Question: What is the friend's name?
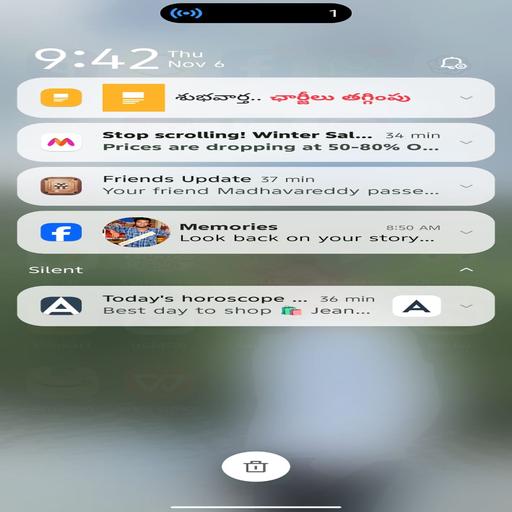
Answer: Madhavareddy